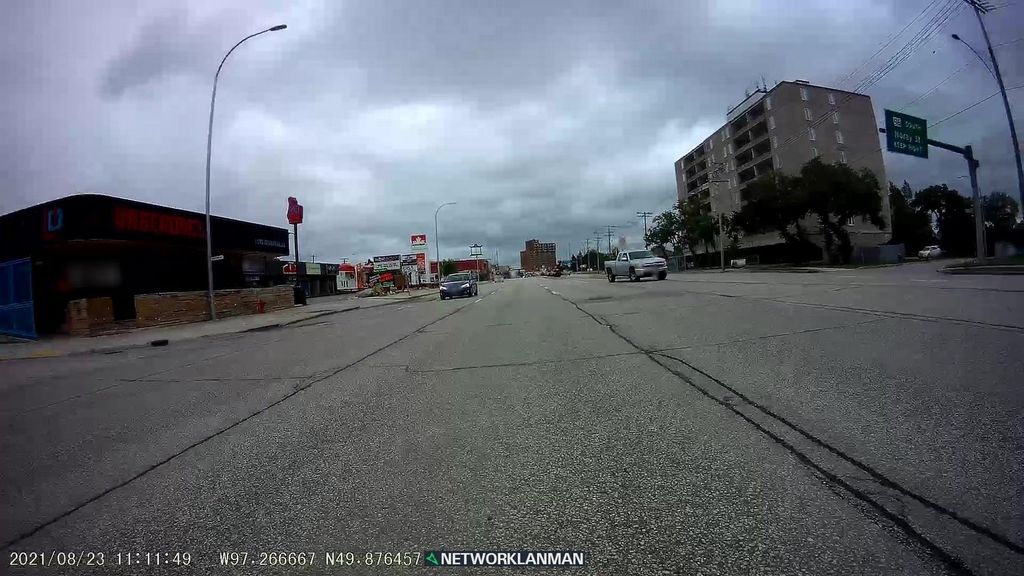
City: winnipeg